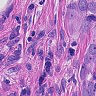
Metastatic tissue present: yes